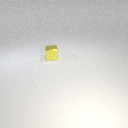
small yellow metal cube